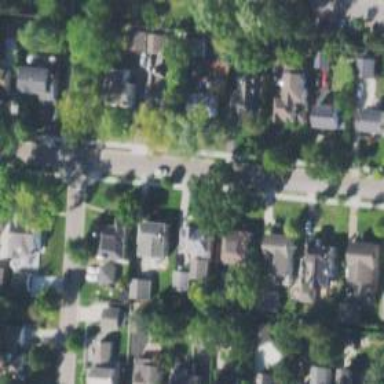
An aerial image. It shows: Residential driveway designated as service road.